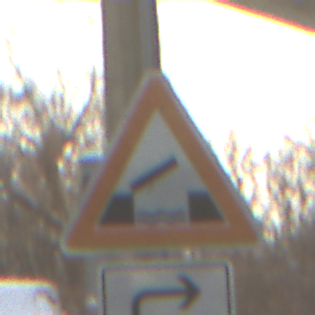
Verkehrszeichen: BeweglicheBruecke
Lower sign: RichtungsangabeDurchPfeile5
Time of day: MorningAfternoon
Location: Roofed (Suburban)
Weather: PartlyCloudy
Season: Winter
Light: Natural